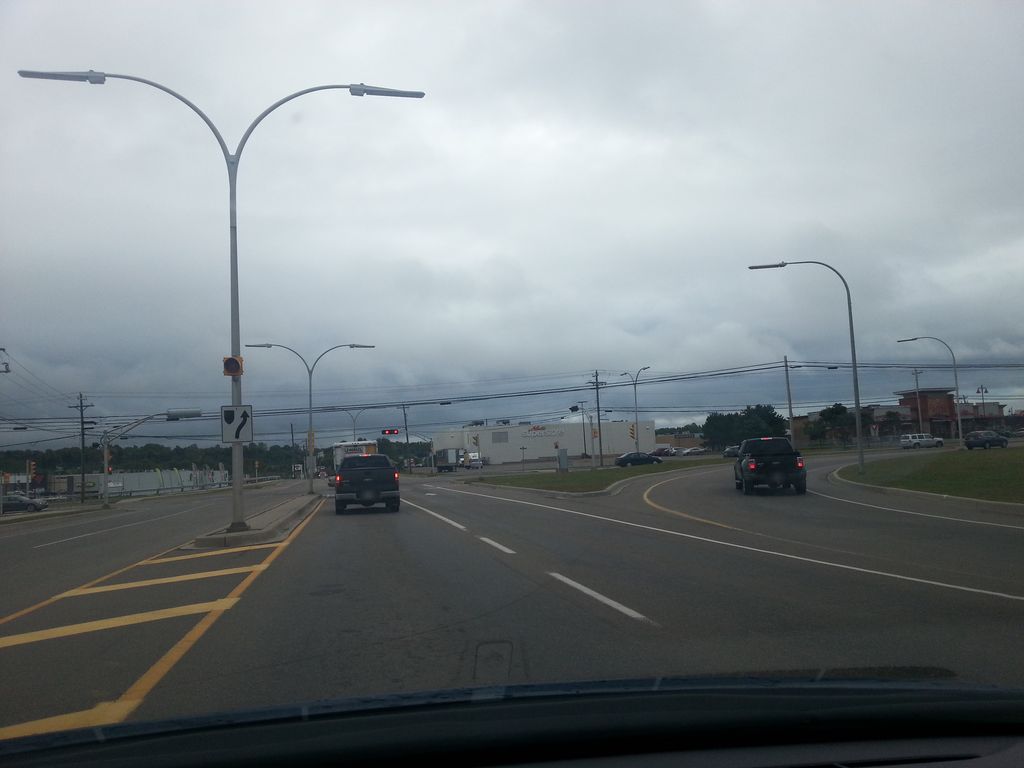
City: charlottetown